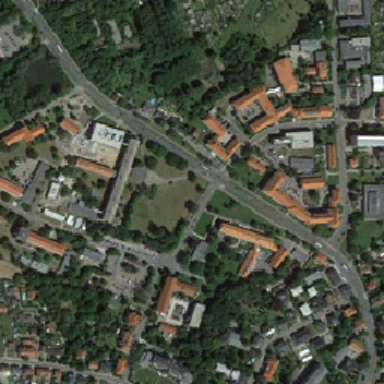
There are a lot of red roofs on both sides of the road .